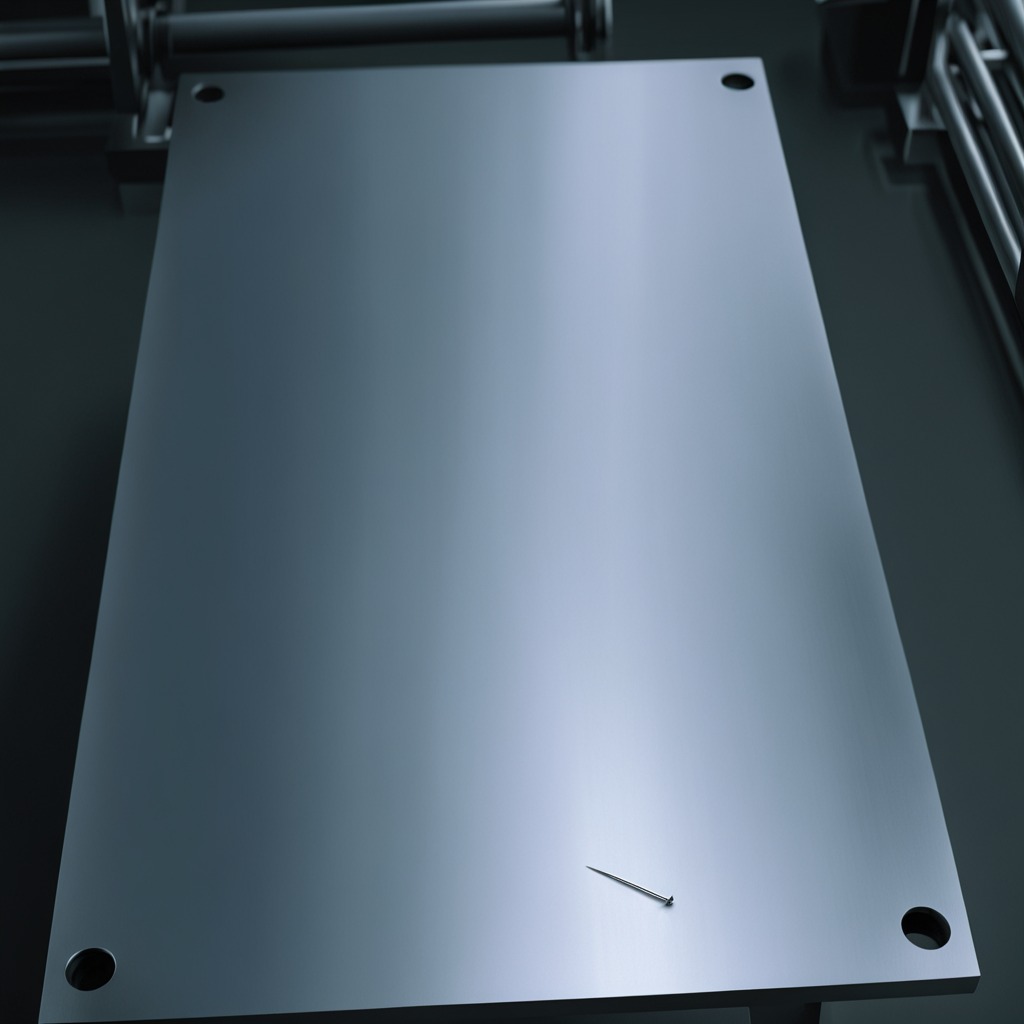
An iron nail lies on the metal table in a machine shop under fluorescent lights.